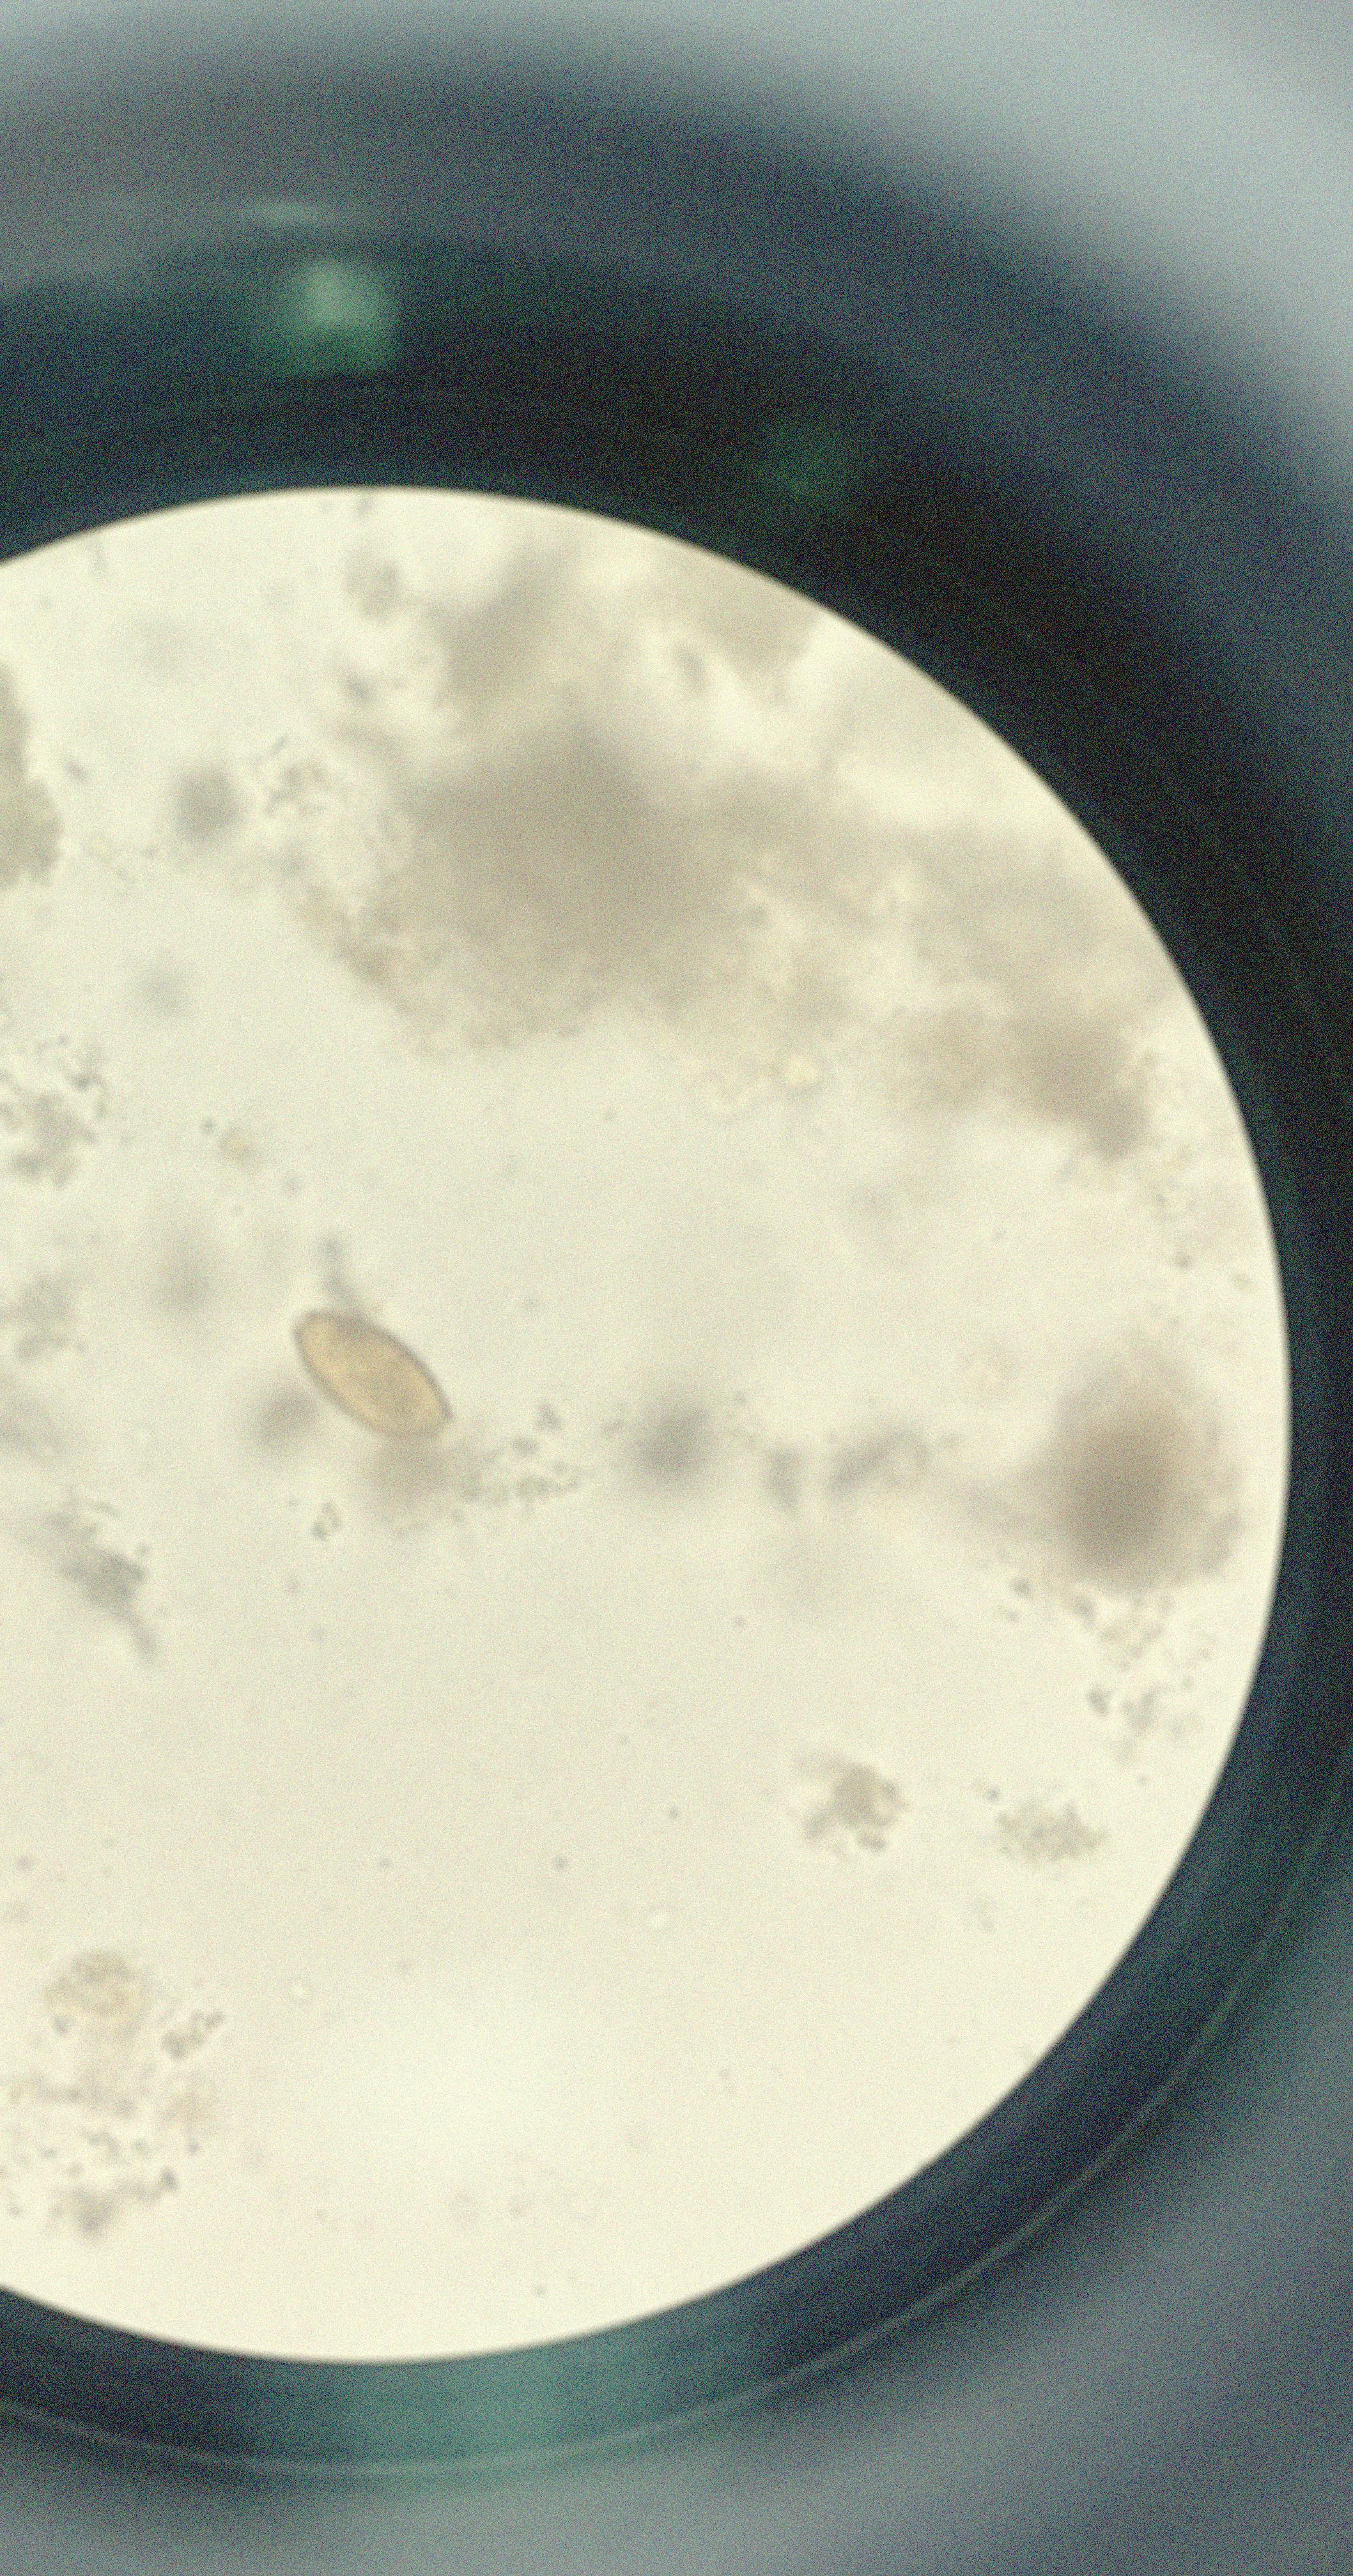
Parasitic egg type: Trichuris trichiura